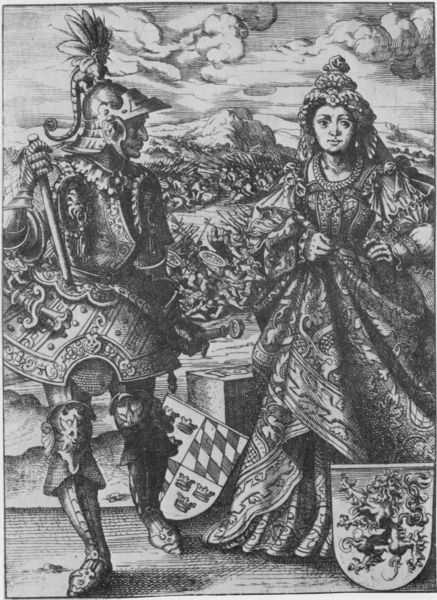
Titel: Bildnis von Garibaldus II
Künstler: Jost Amman
Institution: (Seriendruck)
Schlagwörter: berg, himmel, mann, wolken, landschaft, menschen, frau, hintergrund, hut, kleid, profil, schwarz, weiss, dame, falten, federn, portrait, gewand, paar, frontal, krone, federbusch, holzschnitt, stab, kette, grafik, schlacht, zopf, schild, memento mori, bayern, druck, stich, schwarzweiß, schwert, helm, stiefel, ritter, brokat, rüstung, wappen, rauten, ehepaar, ehe, harnisch, mittelalter, lanzen, löwe, speer, kopfschmuck, hofdame, federhelm, kronen, schnürung, brokatl